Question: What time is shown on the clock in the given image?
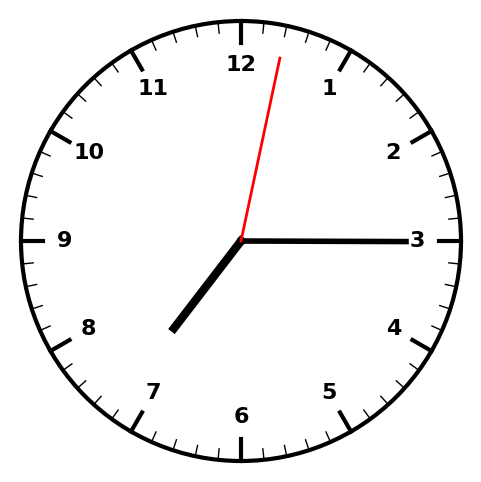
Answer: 07:15:02